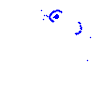
Particle: electron